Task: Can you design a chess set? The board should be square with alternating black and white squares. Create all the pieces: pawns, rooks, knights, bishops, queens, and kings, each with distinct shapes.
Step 2654:
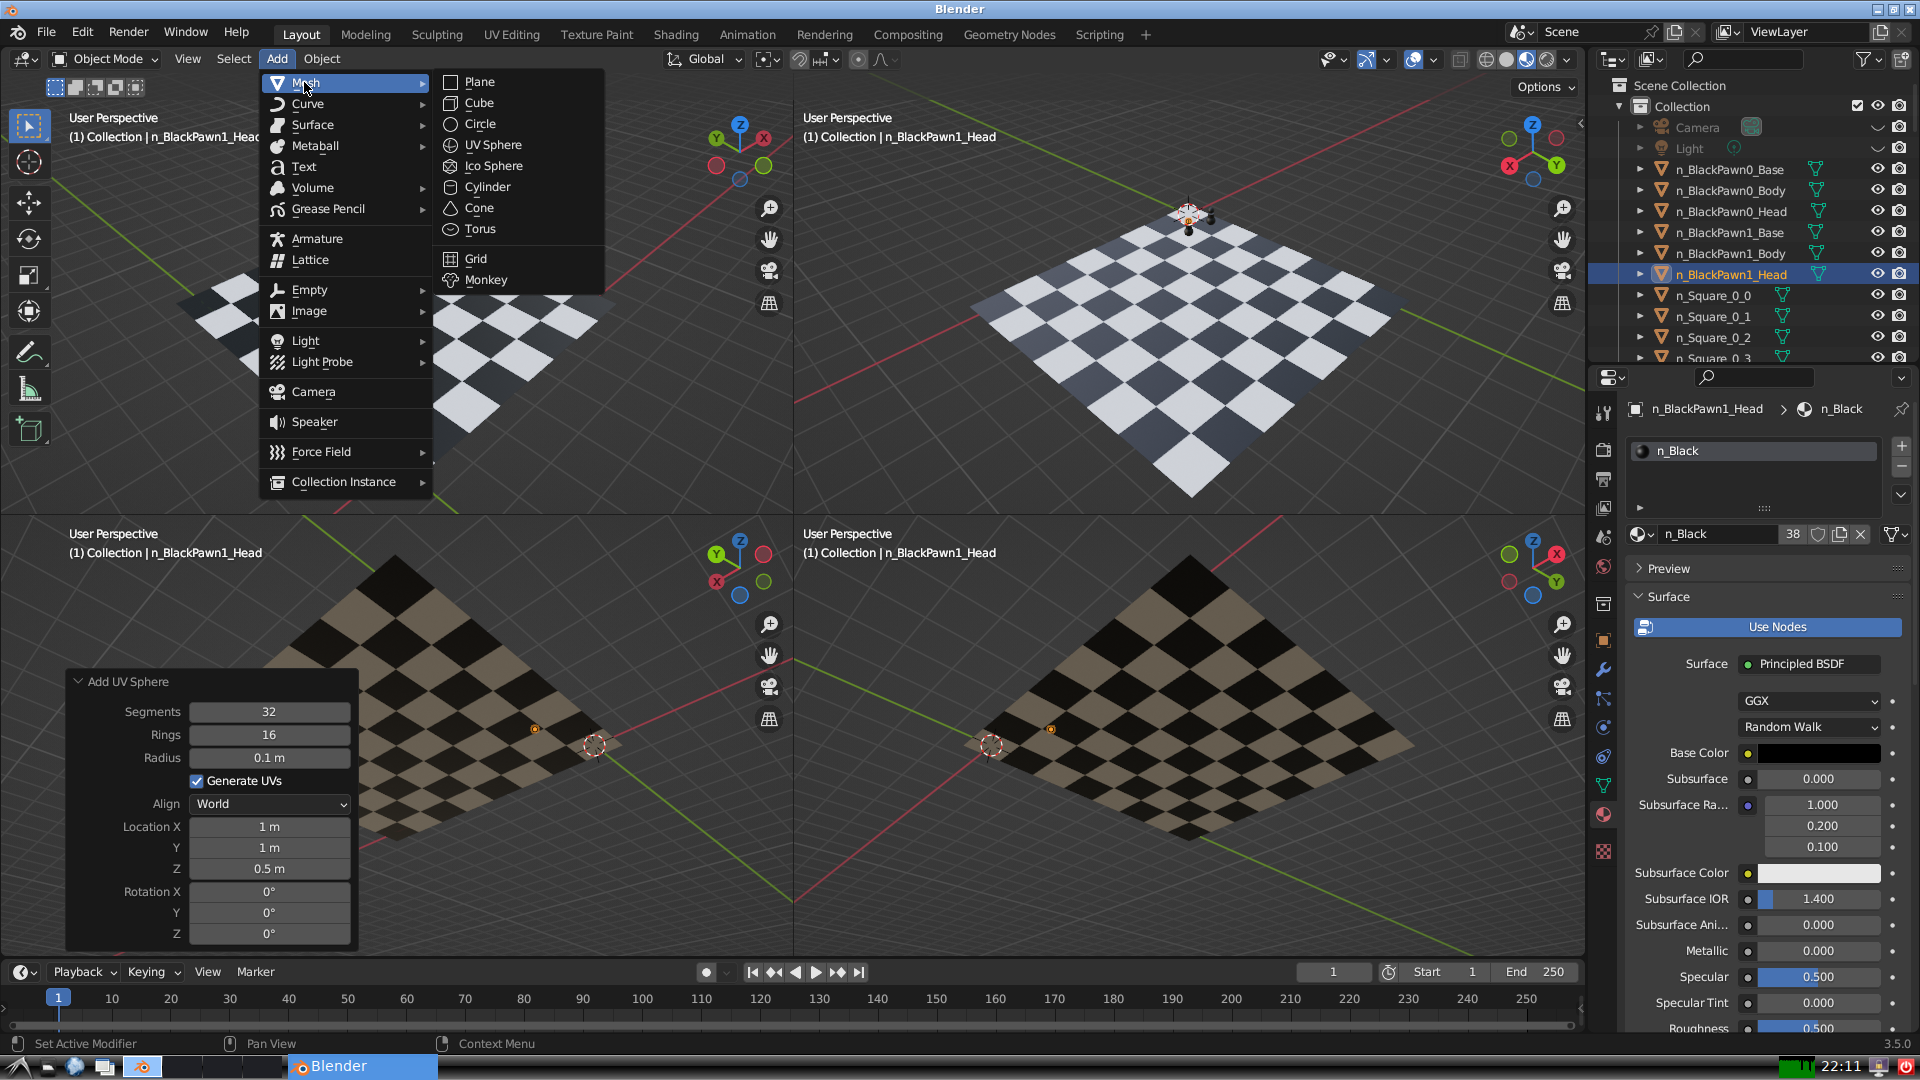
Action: {"mouse_move": [499, 144]}